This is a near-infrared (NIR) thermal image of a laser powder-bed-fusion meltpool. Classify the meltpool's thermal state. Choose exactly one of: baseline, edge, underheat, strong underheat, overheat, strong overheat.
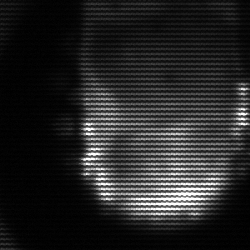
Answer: baseline